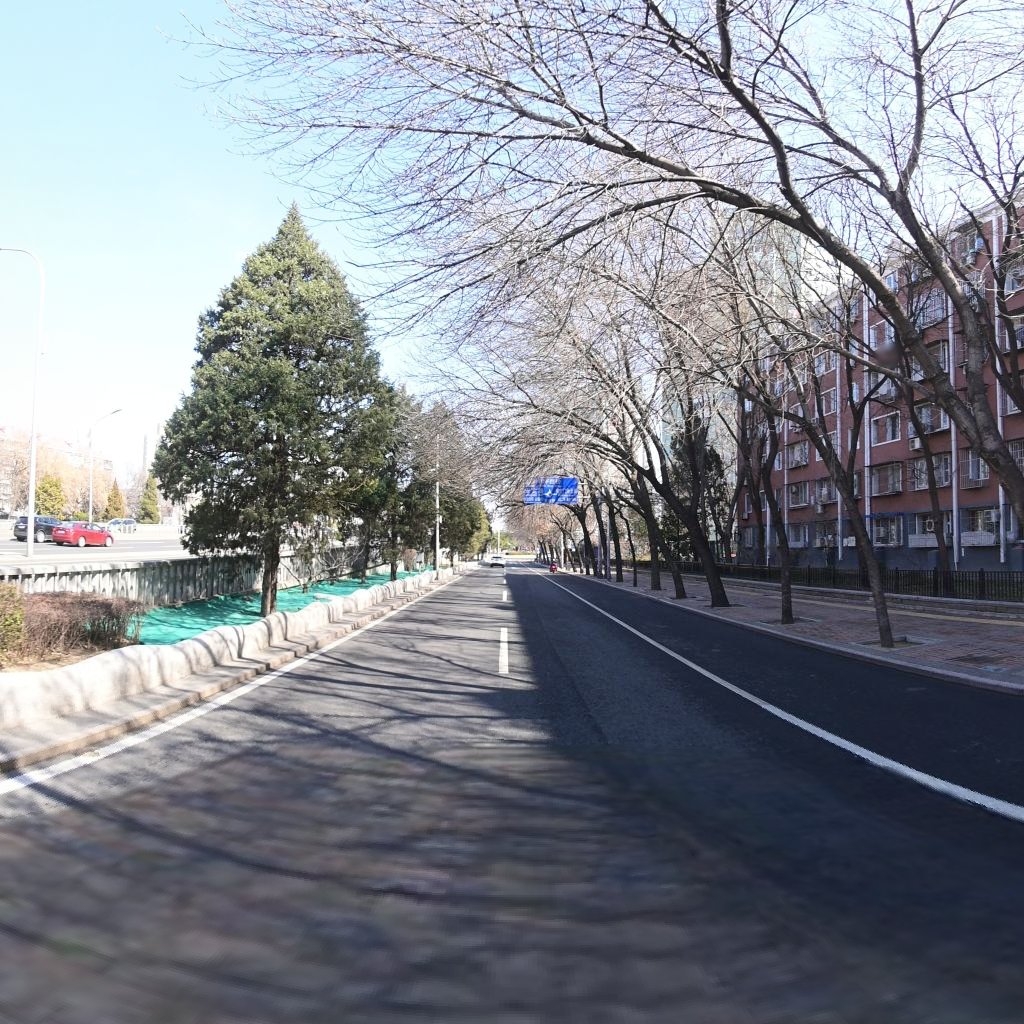
Region: Chaoyang
Road damage annotations: longitudinal crack